Question: I have a div that contains two more divs. The first inner div contains text which should not have a defined width. The second inner div contains an input field. Is it possible to make the second div (containing the input) span from the end of the first div (contains text) to the end of the container like so:

These are the classes that I intend to use:
'''
<div class="container">
<div class="text">Text</div>
<div class="input">
<input type="text" />
</div>
</div>
'''
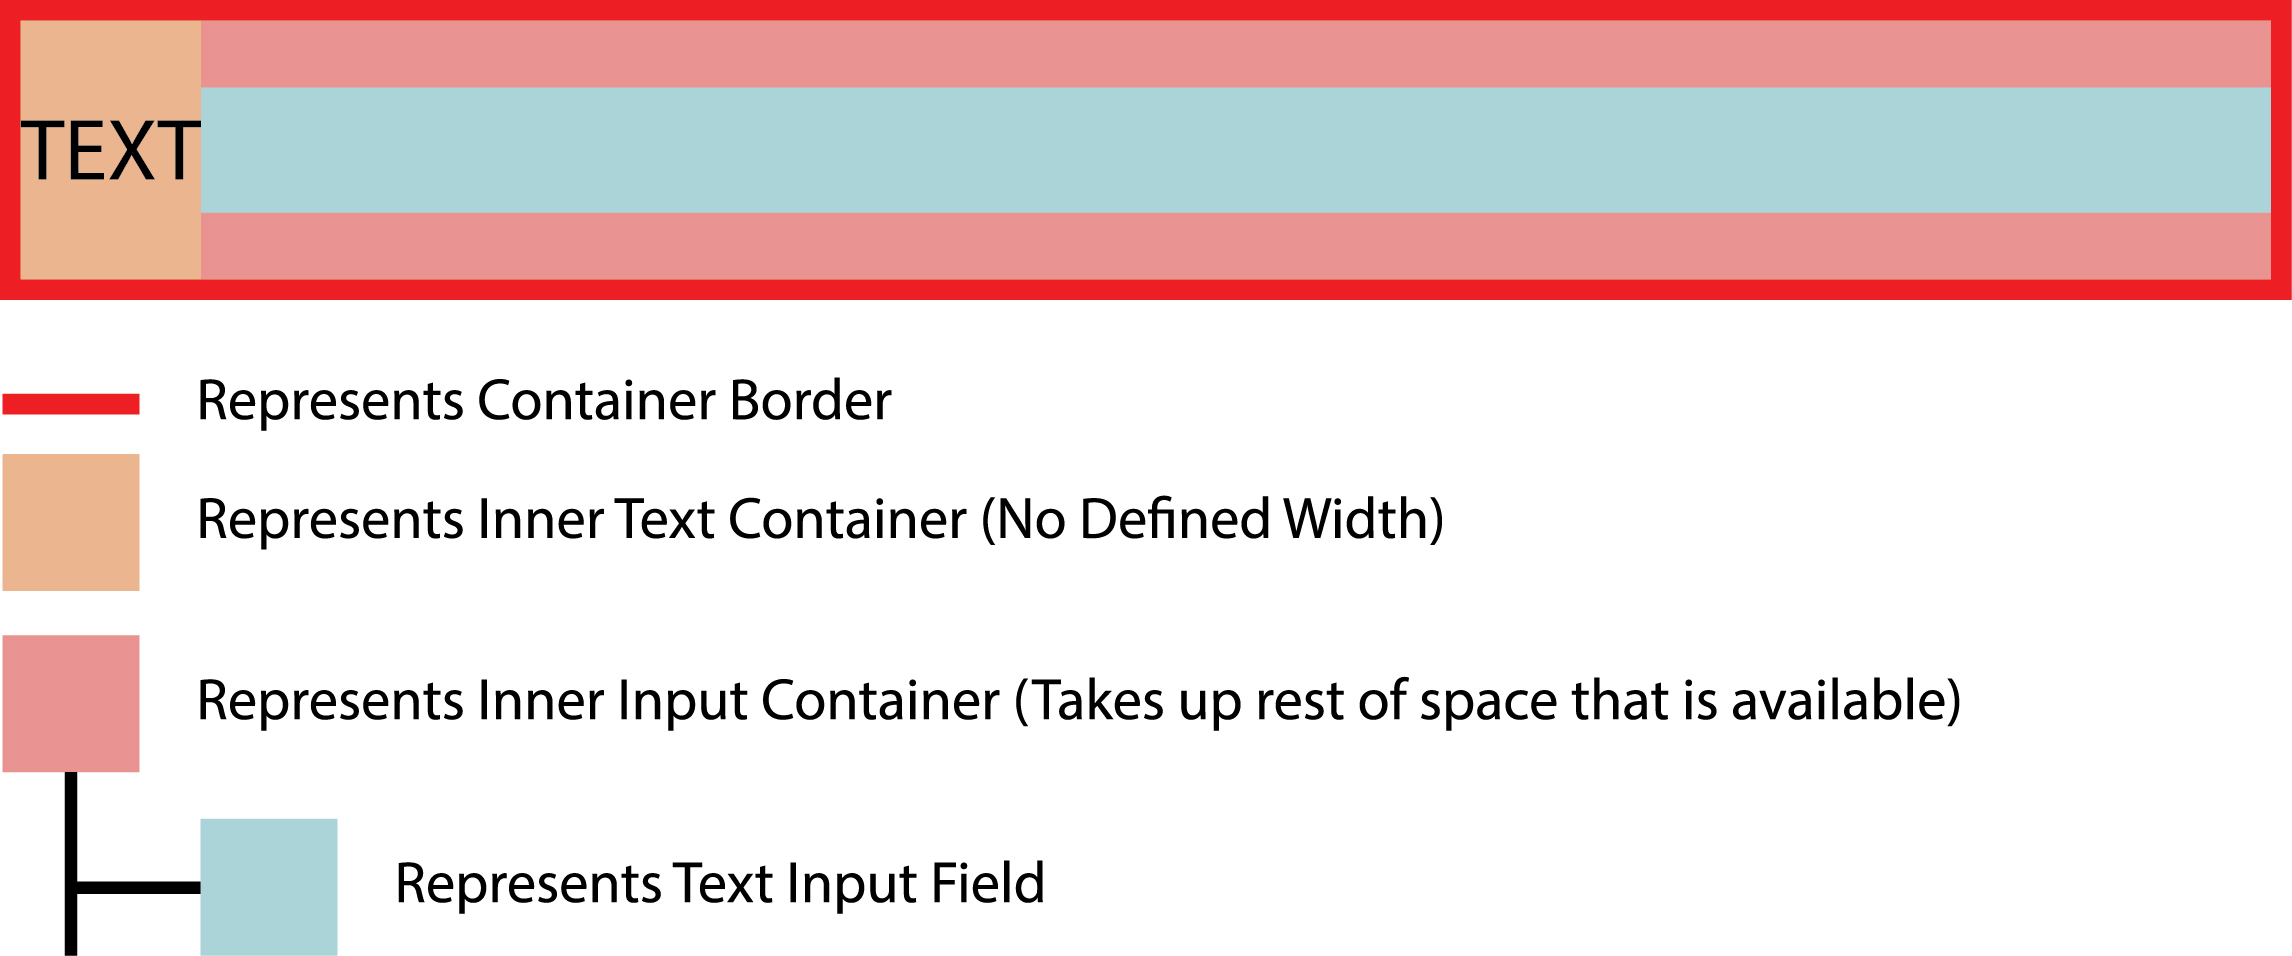
Answer: CSS:
'''
.container {
width: 500px;
}
.text {
float: left;
width: auto;
}
.input {
overflow: hidden;
}
.input input {
width: 100%;
}
'''
I did put some colors in that demo: <URL>